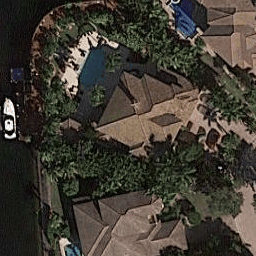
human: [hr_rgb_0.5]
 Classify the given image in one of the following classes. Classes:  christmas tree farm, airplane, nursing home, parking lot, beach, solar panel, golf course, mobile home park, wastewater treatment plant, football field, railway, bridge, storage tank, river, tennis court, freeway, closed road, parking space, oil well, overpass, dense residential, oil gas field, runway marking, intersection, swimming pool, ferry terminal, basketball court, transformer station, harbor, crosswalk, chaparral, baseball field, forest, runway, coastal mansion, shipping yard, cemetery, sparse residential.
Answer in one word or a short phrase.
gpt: coastal mansion